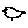
Label: bird